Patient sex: M
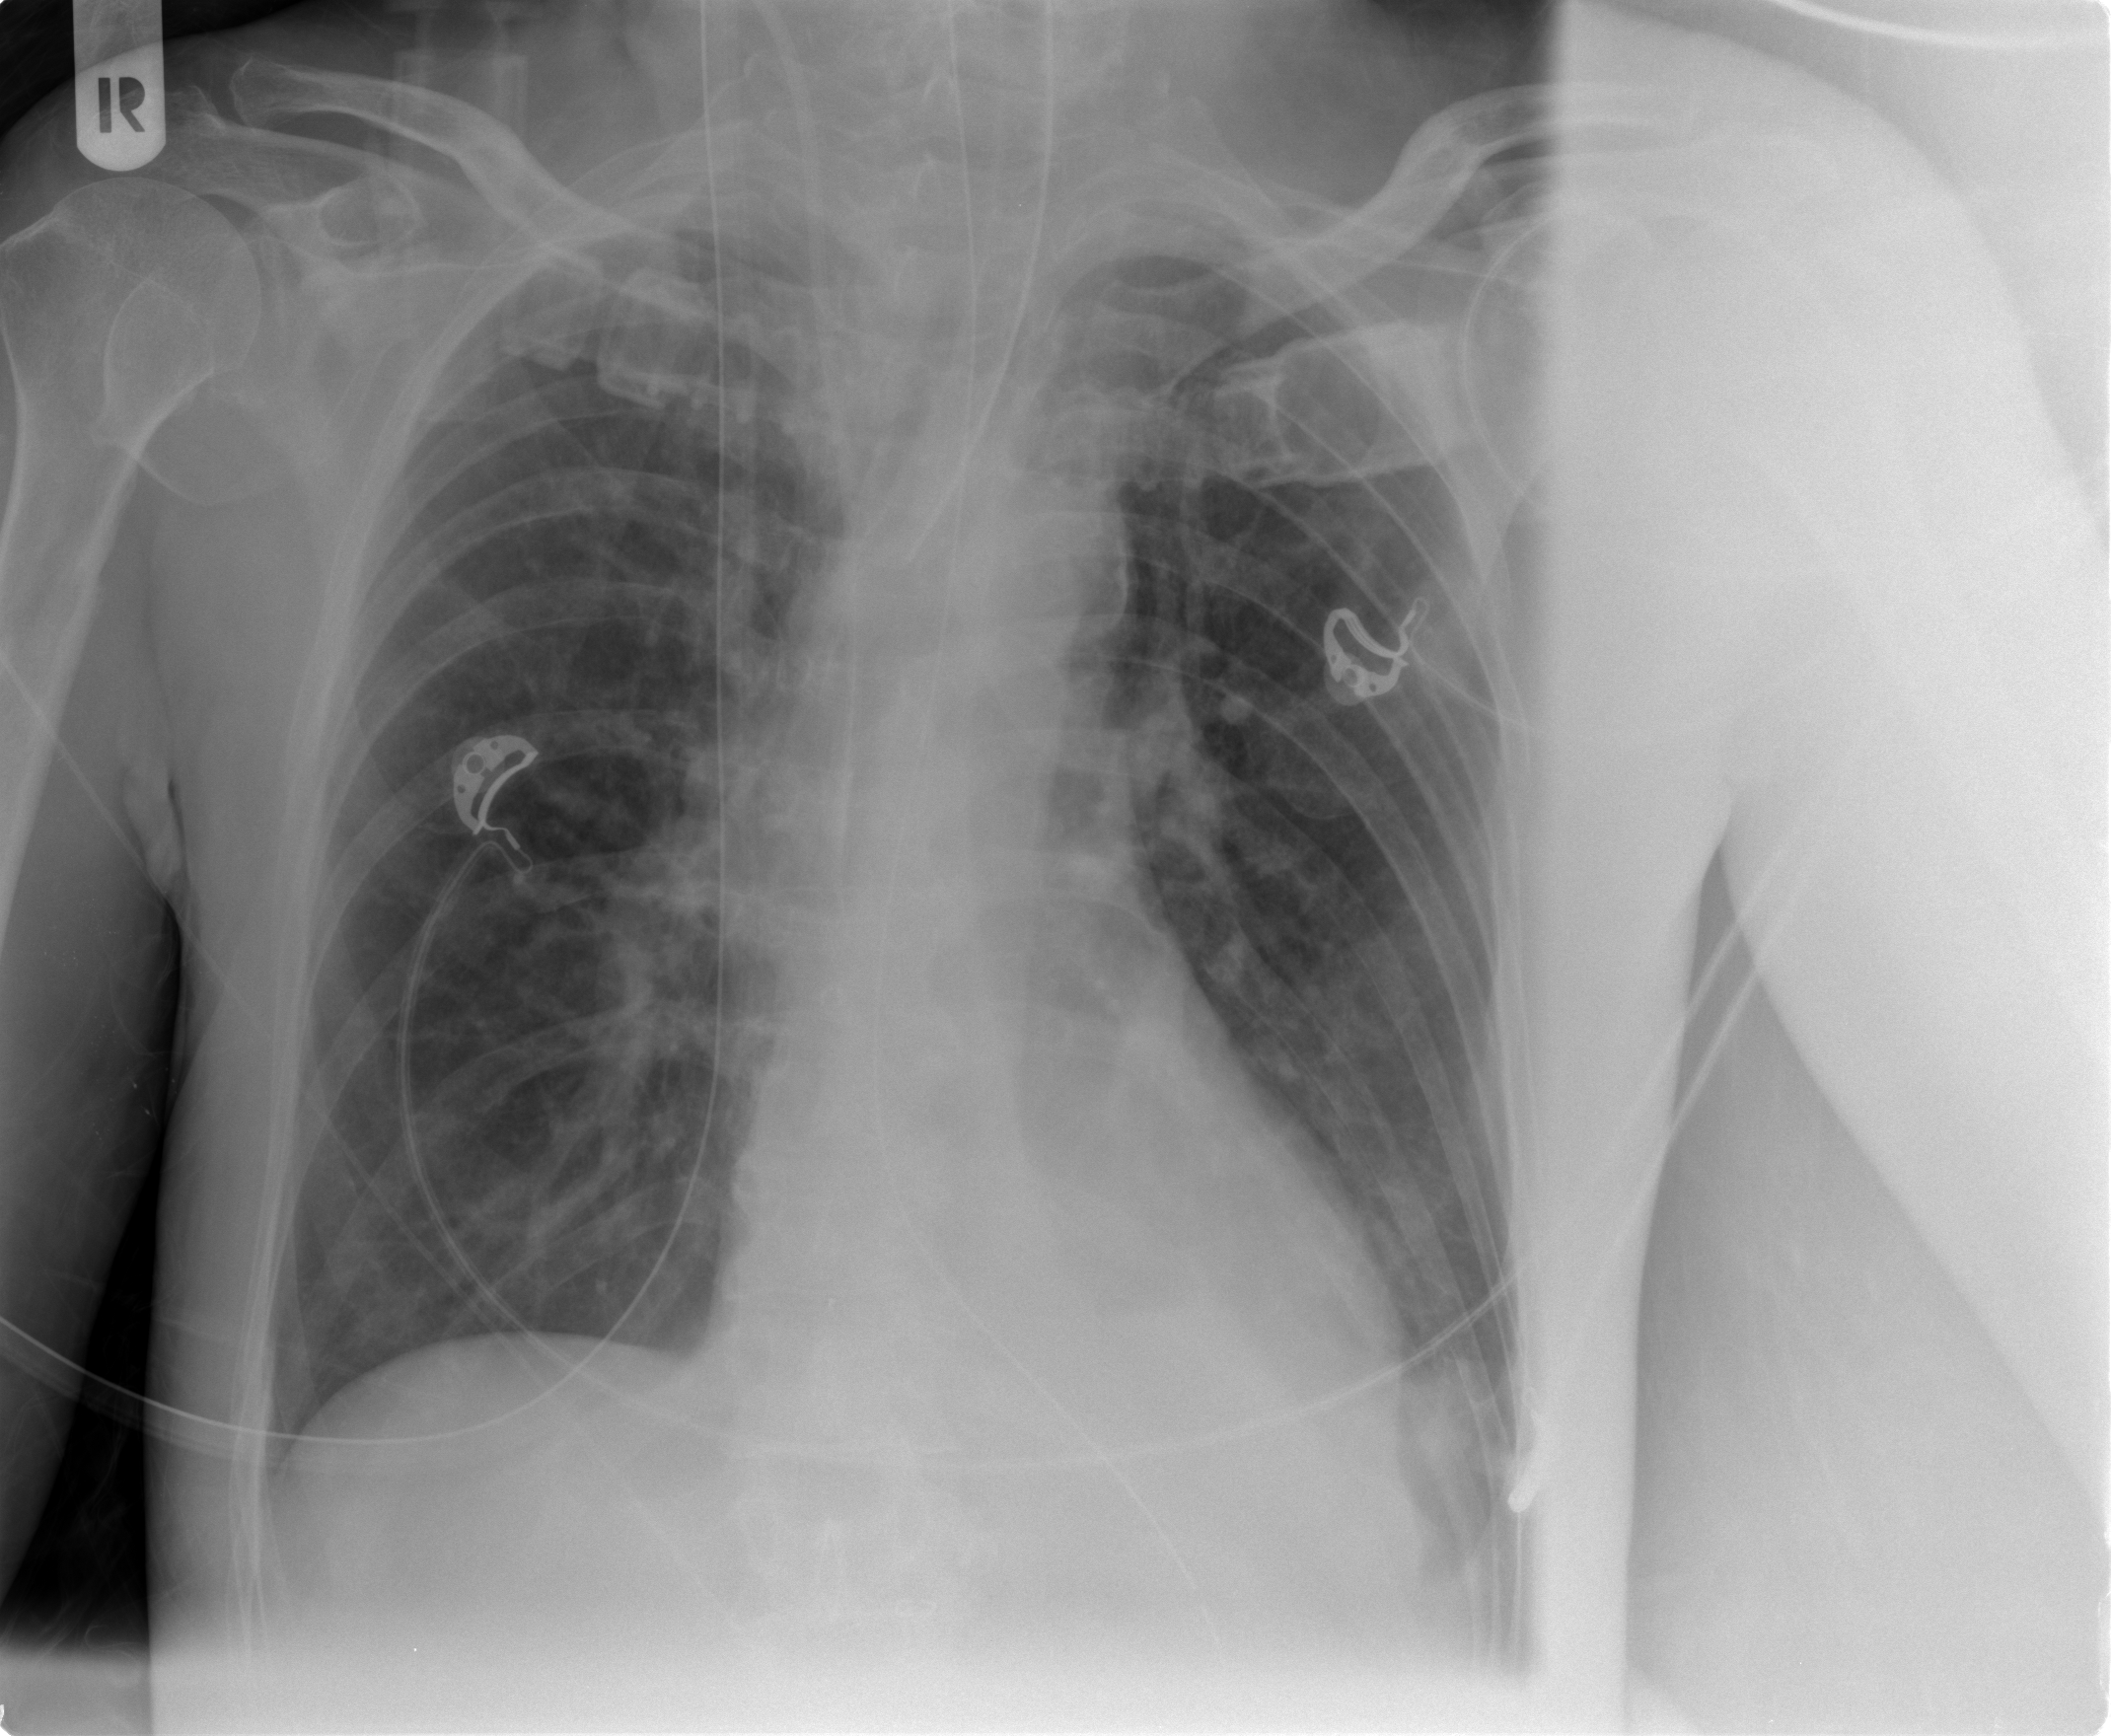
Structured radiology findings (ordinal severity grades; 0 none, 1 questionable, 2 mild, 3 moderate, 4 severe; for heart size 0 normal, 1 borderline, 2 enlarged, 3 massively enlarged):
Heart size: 0
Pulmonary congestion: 0
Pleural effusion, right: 0
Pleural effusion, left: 1
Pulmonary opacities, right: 0
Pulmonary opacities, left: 0
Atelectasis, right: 0
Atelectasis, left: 1